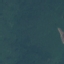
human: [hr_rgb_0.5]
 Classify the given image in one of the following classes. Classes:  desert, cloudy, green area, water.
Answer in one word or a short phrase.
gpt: green area